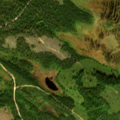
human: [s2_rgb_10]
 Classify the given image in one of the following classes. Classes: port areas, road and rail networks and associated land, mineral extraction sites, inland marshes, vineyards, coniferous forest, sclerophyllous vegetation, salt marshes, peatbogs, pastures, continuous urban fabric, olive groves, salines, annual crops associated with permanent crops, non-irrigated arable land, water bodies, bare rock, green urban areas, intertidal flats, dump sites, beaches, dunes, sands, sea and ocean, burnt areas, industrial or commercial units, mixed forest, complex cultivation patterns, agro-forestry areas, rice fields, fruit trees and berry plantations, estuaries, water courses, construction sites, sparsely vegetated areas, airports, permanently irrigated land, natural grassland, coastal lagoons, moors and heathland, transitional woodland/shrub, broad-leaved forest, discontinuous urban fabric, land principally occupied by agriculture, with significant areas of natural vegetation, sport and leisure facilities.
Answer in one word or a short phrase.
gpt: coniferous forest, transitional woodland/shrub, peatbogs